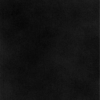
Label: dusty